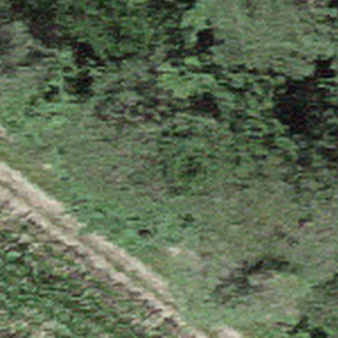
Label: other